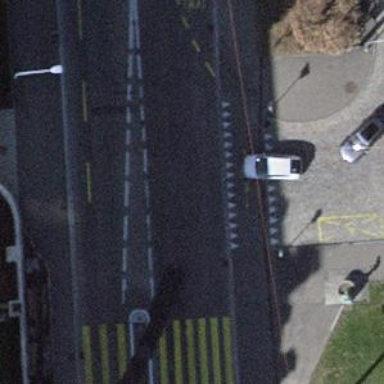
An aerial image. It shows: Uncontrolled zebra crossing with pedestrian island.